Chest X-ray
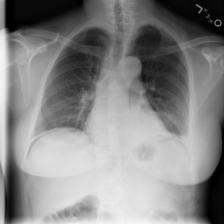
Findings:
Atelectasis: positive
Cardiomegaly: negative
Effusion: positive
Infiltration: positive
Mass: negative
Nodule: negative
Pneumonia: negative
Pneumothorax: negative
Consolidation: negative
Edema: negative
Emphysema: negative
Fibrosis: negative
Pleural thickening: negative
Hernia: negative